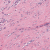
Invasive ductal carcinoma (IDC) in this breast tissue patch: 0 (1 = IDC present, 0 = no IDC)